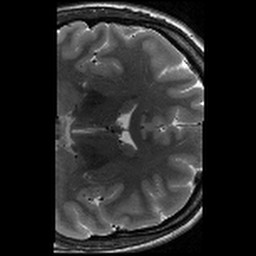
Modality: T2w
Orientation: coronal
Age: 19
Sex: female
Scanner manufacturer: siemens
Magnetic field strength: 3 T
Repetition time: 8.02 s
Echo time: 0.08 s